Question: I have a content that I'd like to rate on multiple criteria.
Imagine this kind of model:
'''
class Content(models.Model):
name = models.CharField(max_length=50)
class Criterion(models.Model):
name = models.CharField(max_length=50)
content = models.ForeignKey(Content)
class ContRate(models.Model):
user = models.ForeignKey(User, help_text="Who rated ?")
crit = models.ForeignKey(Criterion)
rate = models.DecimalField()
'''
The user has a page displaying the content.
From this page, he can also rate the content on the criteria set

The rating will be done with Ajax.
Now I'm trying to implement the view & the template
'''
#...
def viewcont(request, content_id):
"""The user can view a content & rate it"""
content = get_object_or_404(Content, pk=content_id)
RateFormSet = modelformset_factory(ContRate)
formset = RateFormSet(queryset=ContRate.objects.filter(content=content, user=request.user))
objs = {
'content': content,
'forms': formset,
}
return render_to_response('content/content_detail.html', objs
, context_instance=RequestContext(request)
)
#...
'''
'''
<!-- ... -->
<div id="rating">
<ul>
{% for crit in content.crit_set.all %}
<li>
{{ crit }}
<div class="rateit"
data-rateit-value="the_actual_rating_if_already_there"
data-rateit-ispreset="true"
crit-id="{{ crit.id }}"></div>
</li>
{% endfor %}
</ul>
</div>
<!-- ... -->
'''
Now how can I use the 'forms' formset to display the actual rates ?
And how can I draw an empty form to be posted by Ajax from any clicked star ?
(I know the javascript/jQuery part)
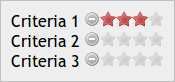
Answer: Not sure what the point of the formset is here. The rates are all available via the 'criteria' object, using the reverse foreign key to 'ContRate' in exactly the same way as you've done from 'Criteria' to 'Content'.
To make this as efficient as possible, you probably want to get the relevant ratings in the view and bring them together into a single datastructure:
'''
content = get_object_or_404(Content, pk=content_id)
criteria = content.criteria_set.all()
user_ratings = ContRate.objects.filter(content=content, user=request.user)
ratings_dict = dict((c.crit_id, c.rate) for c in user_ratings)
for crit in criteria:
crit.user_rating = ratings_dict.get(crit.id)
'''
Now you can pass 'criteria' directly to your template, and there you can iterate through it to show the 'user_rating' for each one.
(Final point: "criteria" is plural, the singular is "criterion". :-)